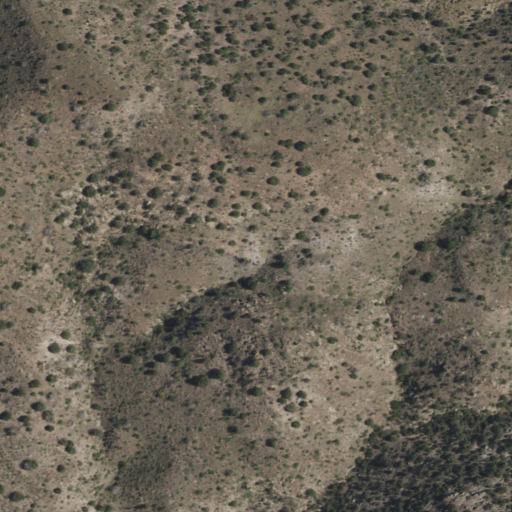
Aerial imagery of valley in New Mexico named Dutchman Canyon containing shrub, evergreen forest, and grassland